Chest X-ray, PA view. Patient: 64 years old, sex F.
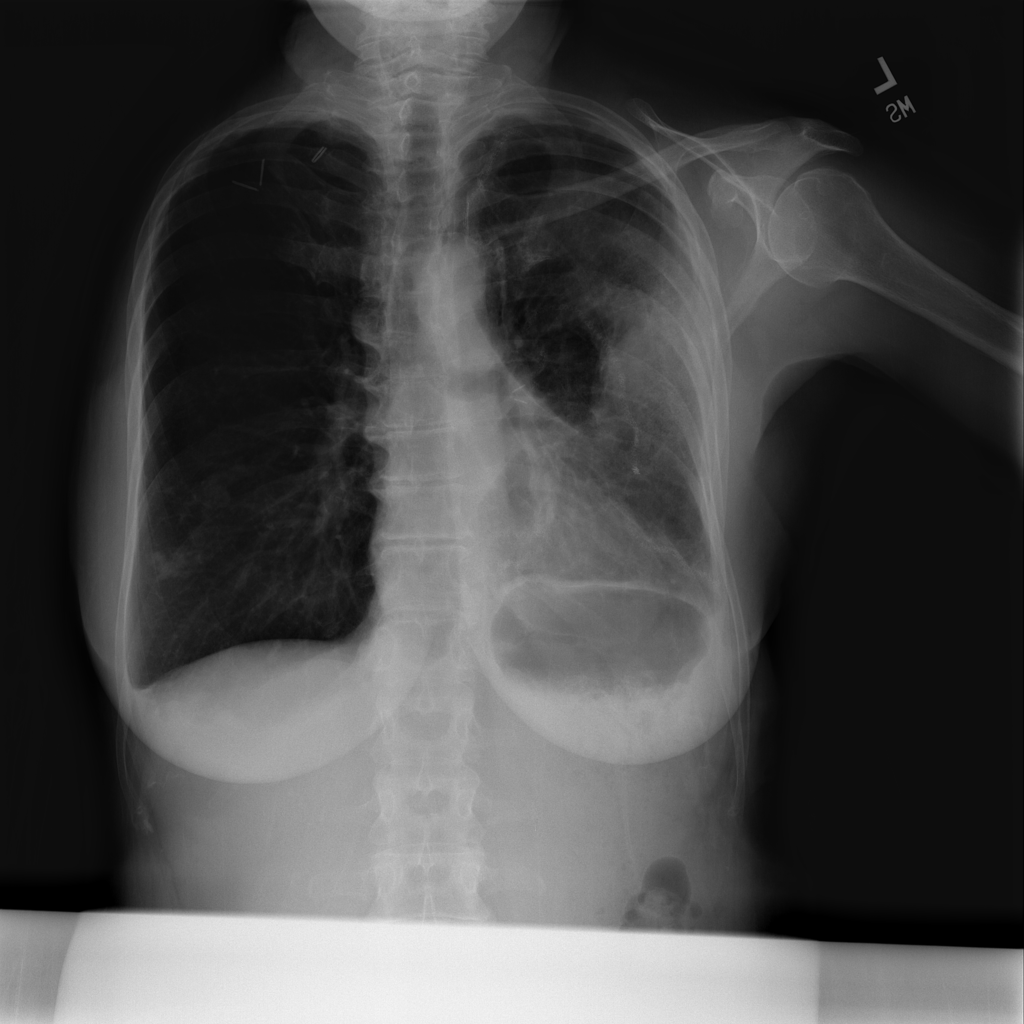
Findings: No Finding